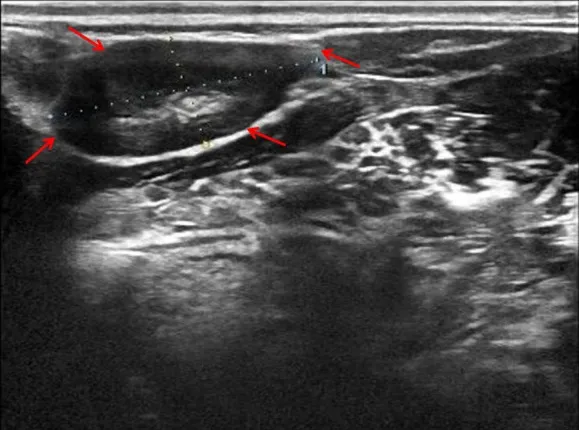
Submandibular gland ultrasound showed that large low echo nodules can be detected, with clear boundaries, less uniform internal echoes, and blood flow signals. Red arrow indicates the submandibular gland nodules.
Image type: radiology (ultrasound)